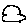
Label: car